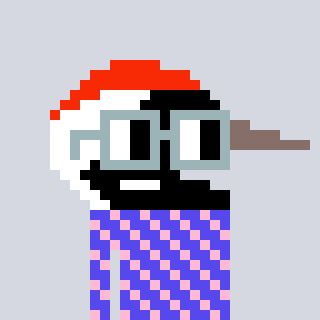
a pixel art character with square dark gray glasses, a crane-shaped head and a computerblue-colored body on a cool background